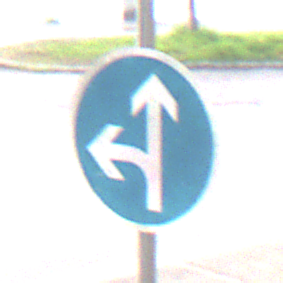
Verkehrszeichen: VorgeschriebeneFahrtrichtungGeradeausOderLinks
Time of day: MorningAfternoon
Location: Roofed (Urban)
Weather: PartlyCloudy
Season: NotSpecified
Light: Natural